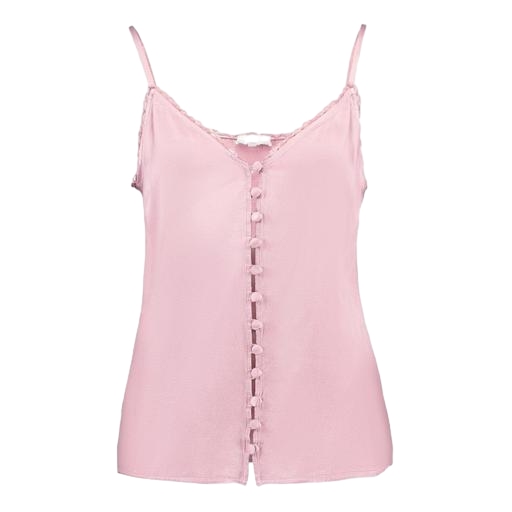
pink strappy top lace, pink tank top, pink strappy cami, white background